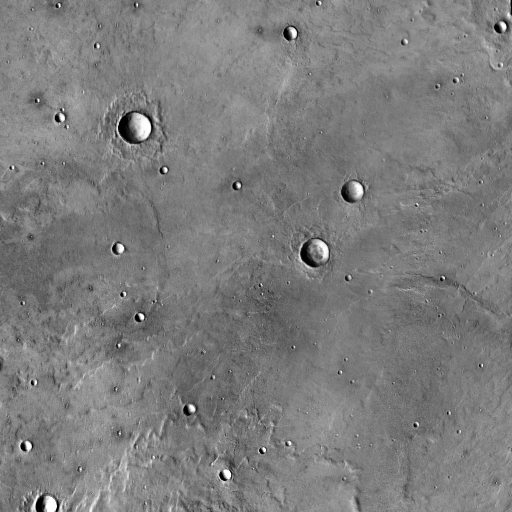
Crater classes present: Background, Other, Layered, Buried